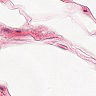
Metastatic tissue present: no